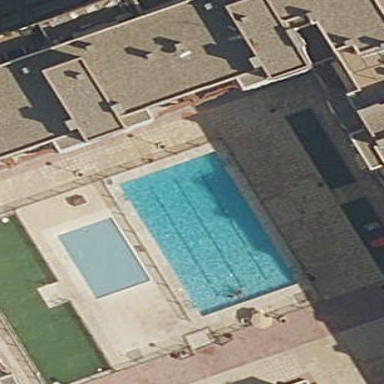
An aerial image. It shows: Swimming pool located in leisure land.